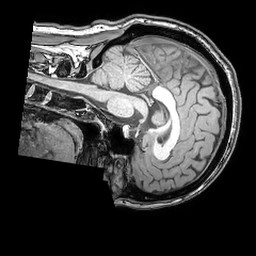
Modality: T1w
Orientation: sagittal
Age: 37
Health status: ill
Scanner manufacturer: philips
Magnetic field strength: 3 T
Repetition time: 0.007 s
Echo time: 0.0035 s